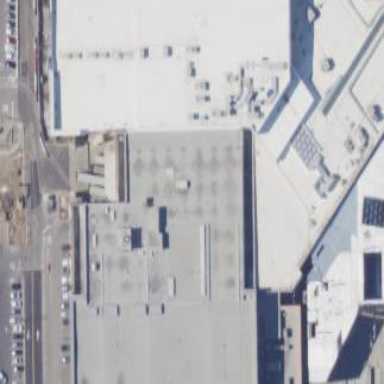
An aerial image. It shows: Cinema building.